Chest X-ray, AP view. Patient: 28 years old, sex F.
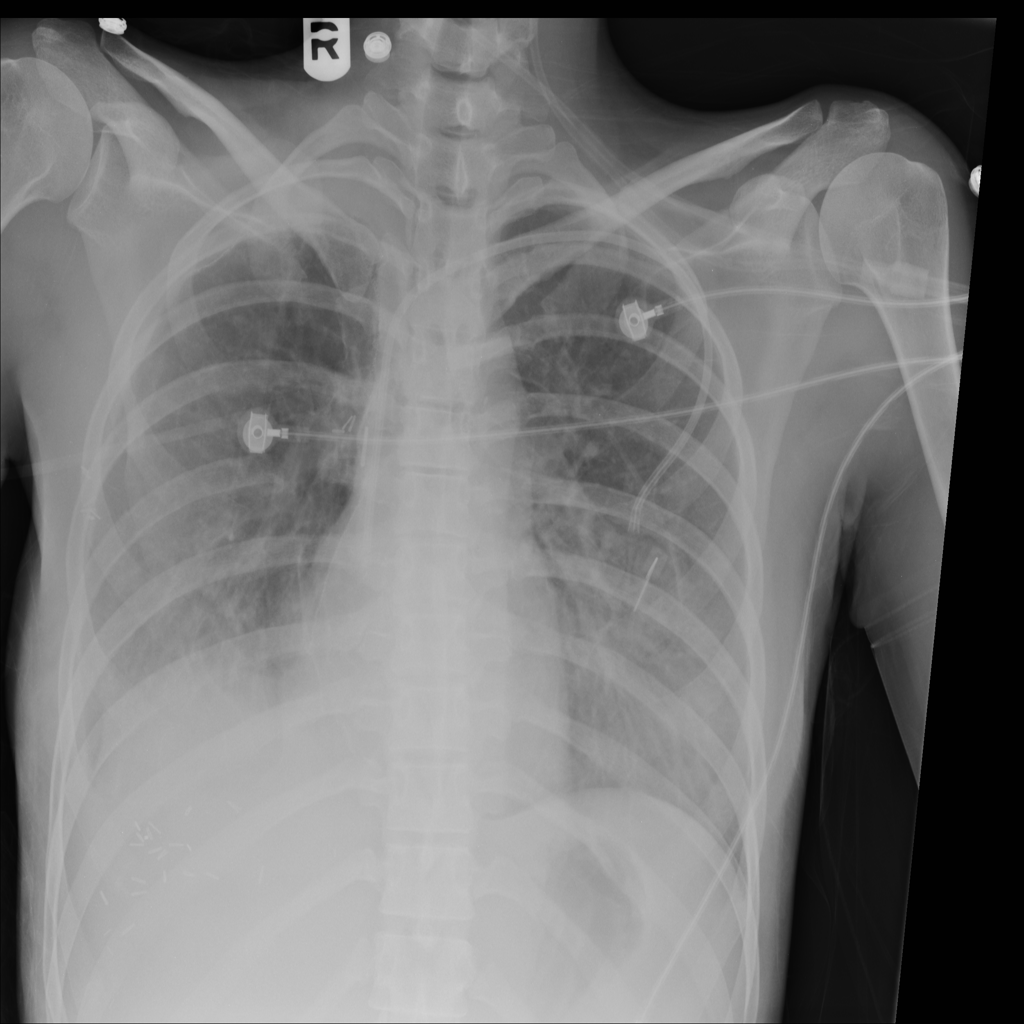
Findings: No Finding